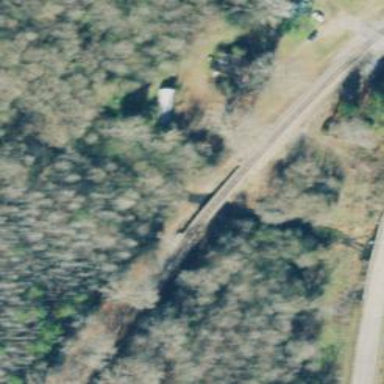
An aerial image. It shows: Railway bridge.